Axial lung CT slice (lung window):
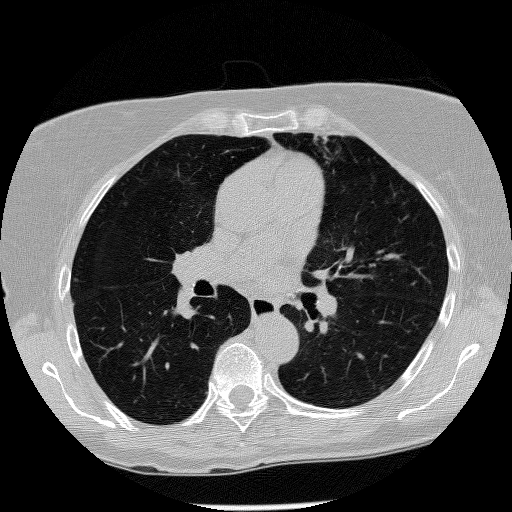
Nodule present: no